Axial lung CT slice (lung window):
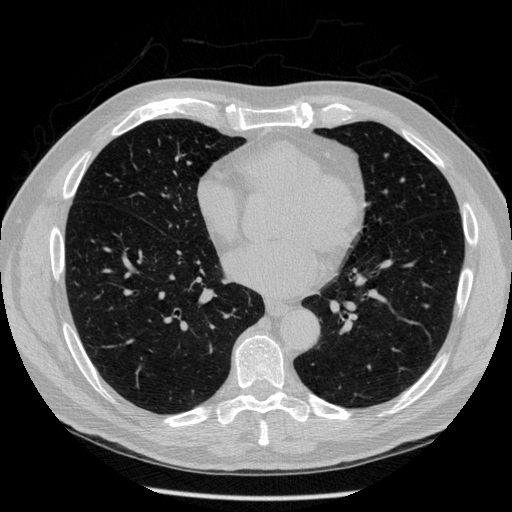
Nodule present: no